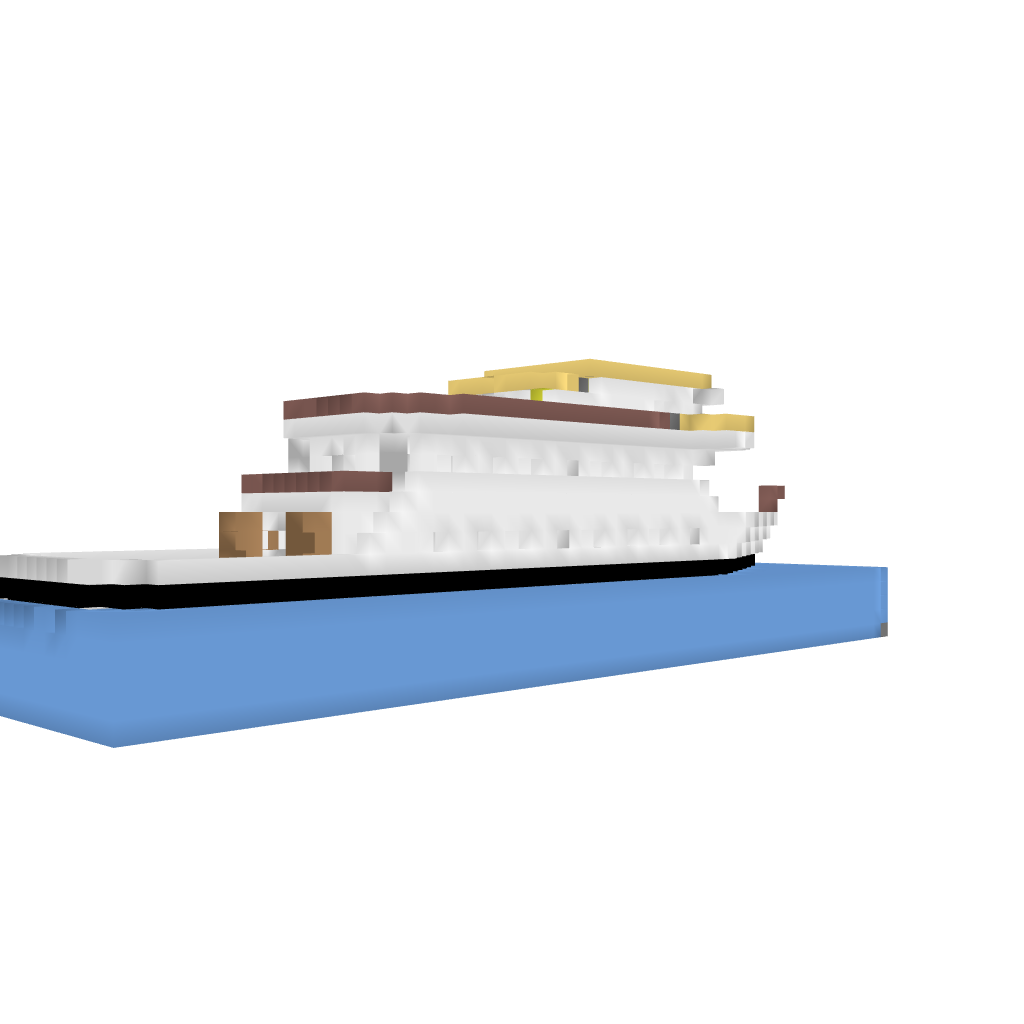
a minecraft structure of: Medium Sized Ship good quality